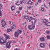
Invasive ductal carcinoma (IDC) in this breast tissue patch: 0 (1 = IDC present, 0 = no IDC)